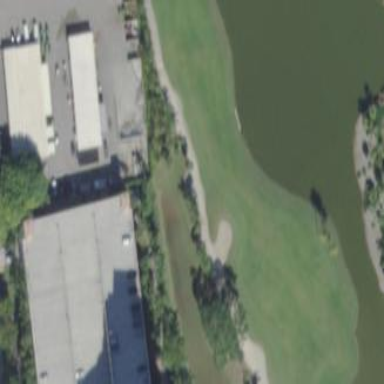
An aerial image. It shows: Golf bunker filled with natural sand.